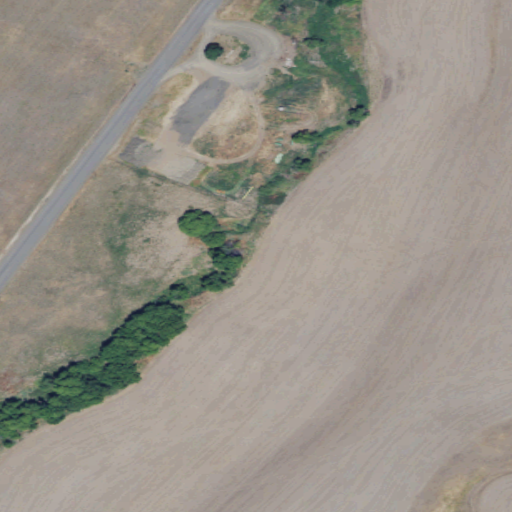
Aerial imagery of valley in Washington named Blachly Gulch containing cultivated crops, pasture, grassland, open development, medium intensity development, and low intensity development